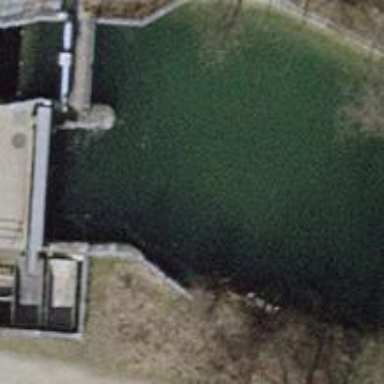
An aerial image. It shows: Hydro power generator.